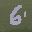
Label: 6